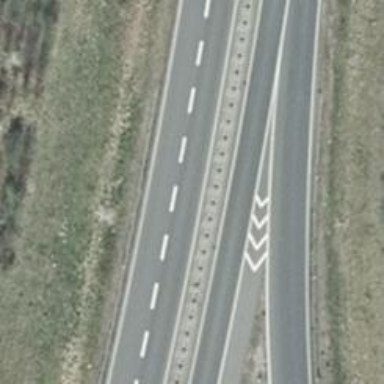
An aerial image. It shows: Asphalt trunk motorway.